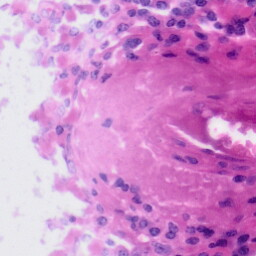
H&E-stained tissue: Tonsil